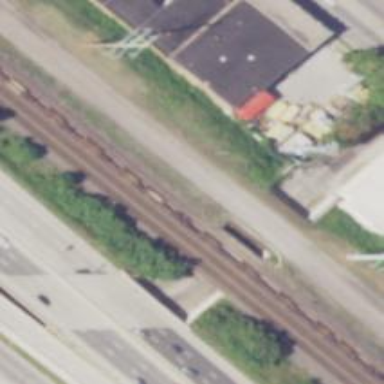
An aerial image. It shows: Abandoned railway bridge.